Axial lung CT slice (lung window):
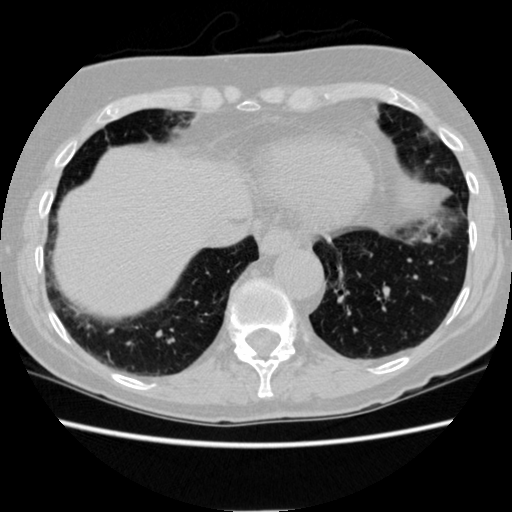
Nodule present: no